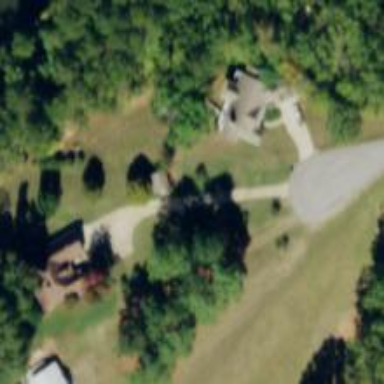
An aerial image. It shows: Driveway leading to service road.